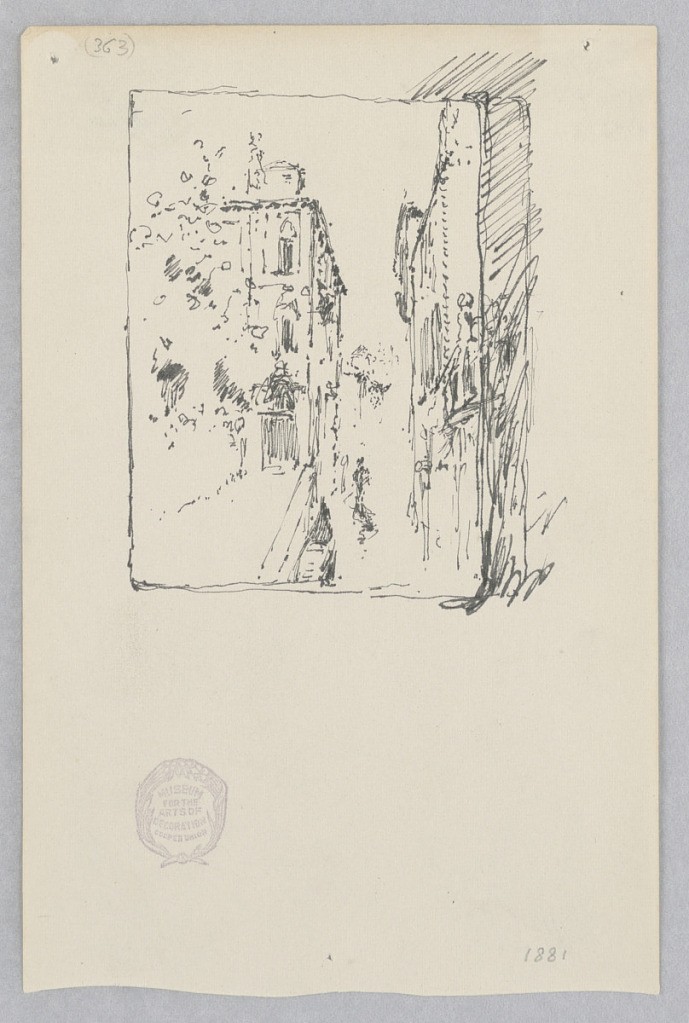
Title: View of Venice, Italy
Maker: Robert Frederick Blum, American, 1857–1903
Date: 1881
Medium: Pen and ink on wove paper
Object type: Drawing
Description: View of a building and garden from canal in Venice.